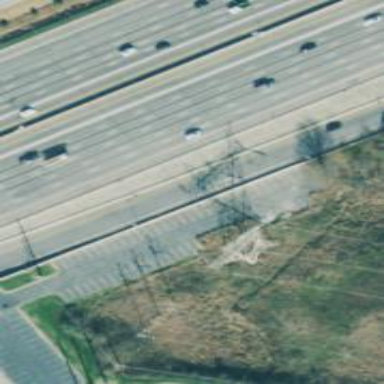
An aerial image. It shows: Lattice structure tower used for power transmission.